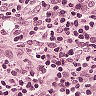
Metastatic tissue present: no